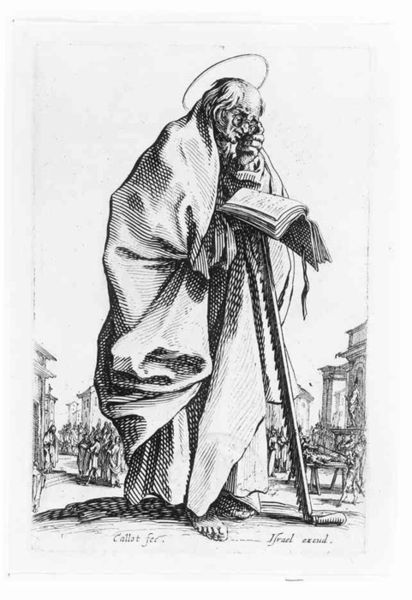
Titel: Hl. Simon
Künstler: Jacques Callot
Standort: Karlsruhe
Institution: Staatliche Kunsthalle Karlsruhe
Schlagwörter: people, pope, priest, white, black, face, hair, nose, old, portrait, robe, looking, perspective, hand, greek, man, mythology, street, village, eyes, feet, stand, road, drawing, coat, mouth, glasses, old man, saint, reading, outside, person, city, human, cape, cloak, buildings, bald, foot, monk, religion, cloth, fingers, god, book, cane, humans, christian, outdoor, christianity, bible, standing, staff, spectacles, halo, holy, saw, pages, holding, barefoot, sain, wise, phone, wisdom, rreading